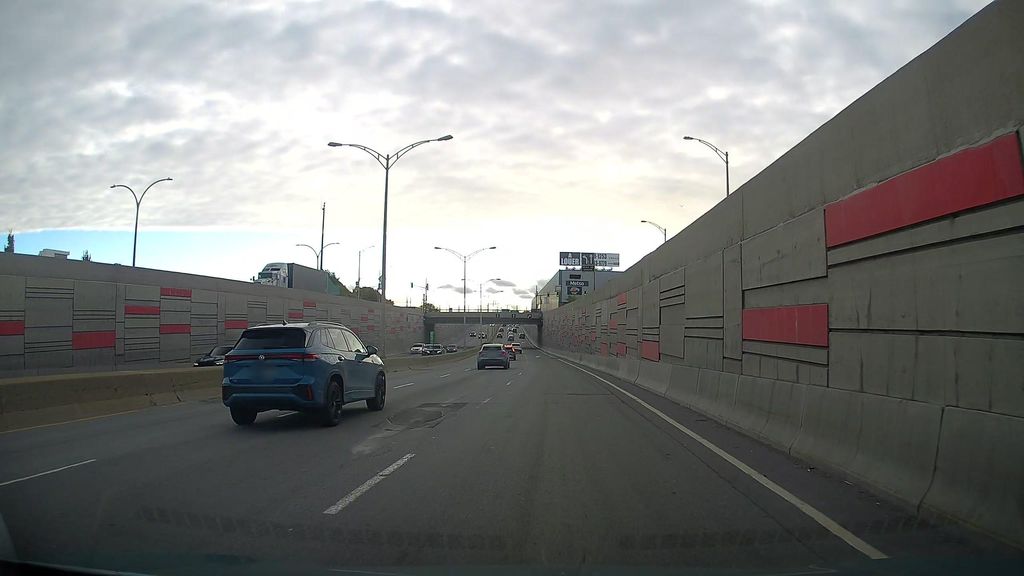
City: montreal